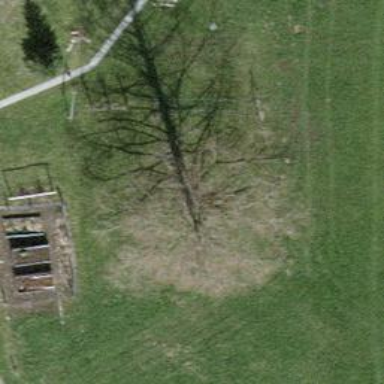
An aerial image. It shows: Beautiful tree in nature.